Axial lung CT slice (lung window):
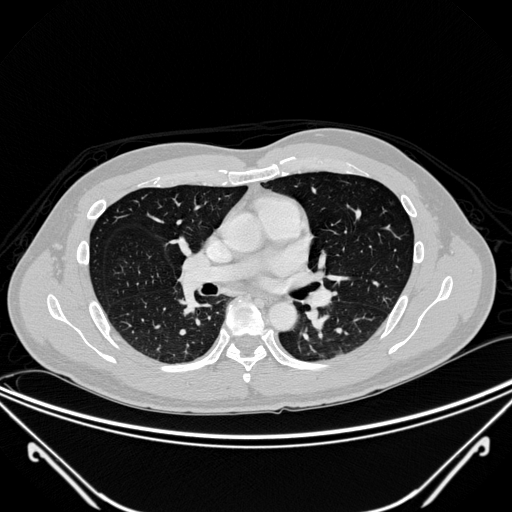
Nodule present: no